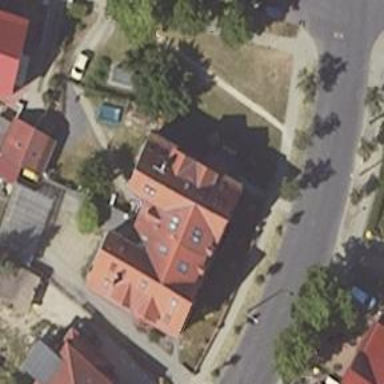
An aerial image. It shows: Semi-detached house.